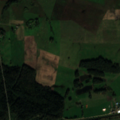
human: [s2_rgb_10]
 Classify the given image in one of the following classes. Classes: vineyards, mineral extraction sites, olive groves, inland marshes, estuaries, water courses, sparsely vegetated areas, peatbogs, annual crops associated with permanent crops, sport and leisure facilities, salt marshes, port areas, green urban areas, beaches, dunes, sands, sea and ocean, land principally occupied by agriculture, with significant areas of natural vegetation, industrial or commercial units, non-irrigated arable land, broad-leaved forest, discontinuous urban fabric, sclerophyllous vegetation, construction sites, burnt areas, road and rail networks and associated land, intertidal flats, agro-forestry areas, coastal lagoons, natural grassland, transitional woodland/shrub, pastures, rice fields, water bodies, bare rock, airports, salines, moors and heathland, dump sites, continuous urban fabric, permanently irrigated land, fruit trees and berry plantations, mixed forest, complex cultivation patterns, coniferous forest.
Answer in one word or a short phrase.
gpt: non-irrigated arable land, complex cultivation patterns, land principally occupied by agriculture, with significant areas of natural vegetation, broad-leaved forest, mixed forest, water bodies